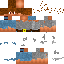
A male human skin with medium skin, wearing brown long hair dressed in a blue tshirt and brown pants, featuring a closed mouth.